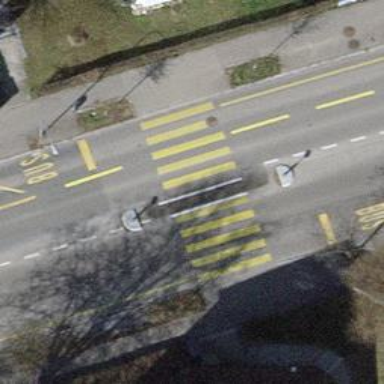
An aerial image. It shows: Uncontrolled zebra crossing with marked island on the road.